Pattern: ChangeChan
Description: Randomly shift, swap, or invert the channel of an image
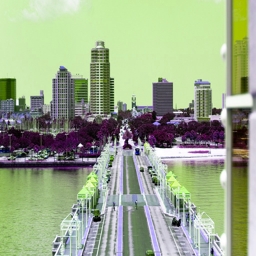
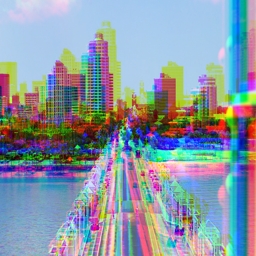
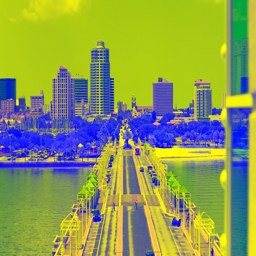
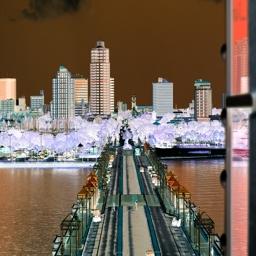